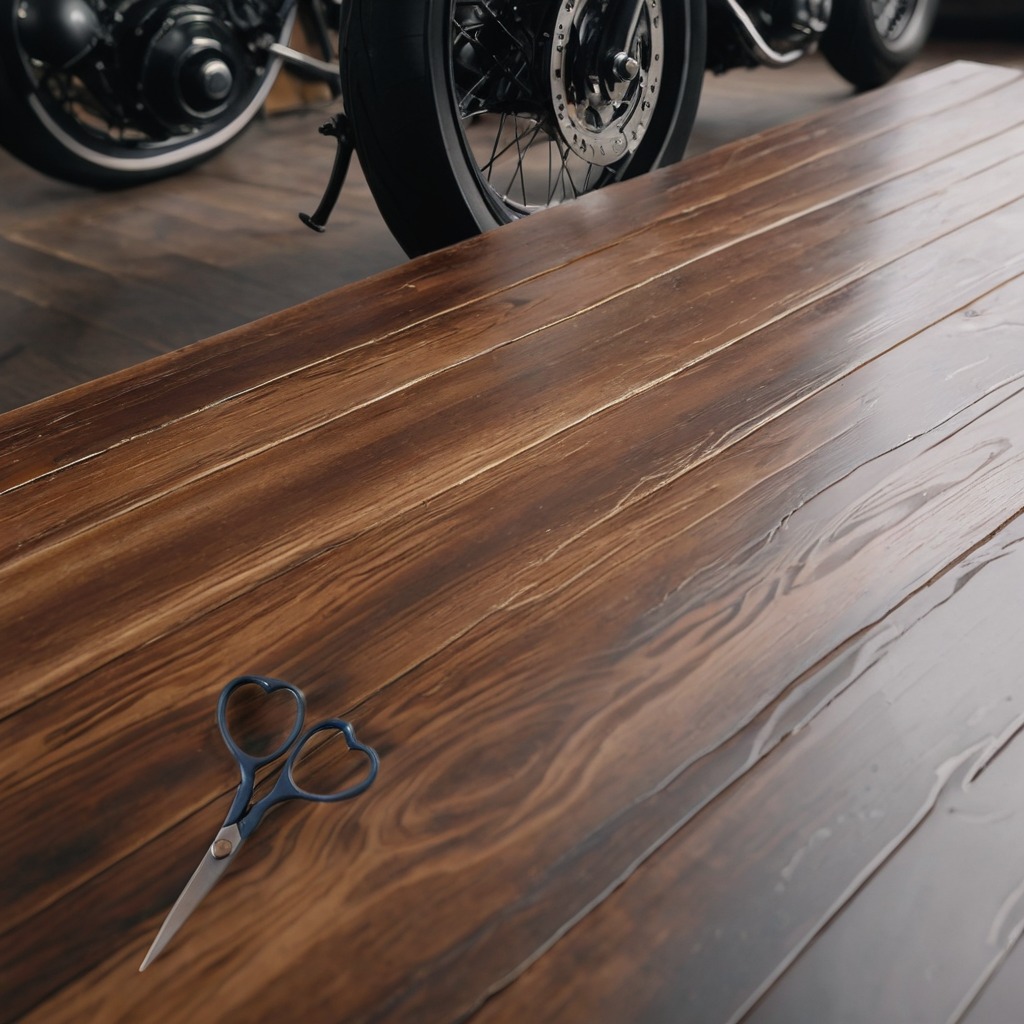
A scissor lies on the oil-spilled wooden table in a vintage motorcycle garage.